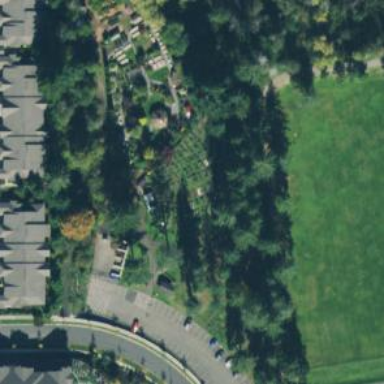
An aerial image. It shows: Allotments area.